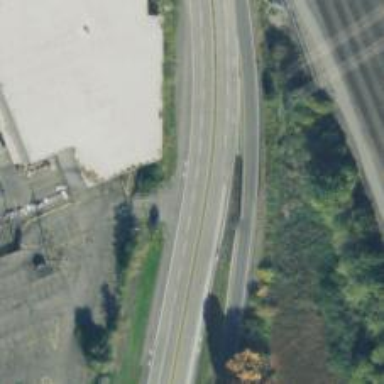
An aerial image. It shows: Trunk link highway.